Question: For the data:
'''
year N cumulative time.period
1 2000 100 100 blue
2 2001 100 200 blue
3 2002 100 300 blue
4 2003 100 400 blue
5 2004 100 500 blue
6 2005 100 600 red
7 2006 100 700 red
8 2007 100 800 red
9 2008 100 900 red
10 2009 100 1000 red
'''
I want to first plot the line for "cumulative" and then color it using the "time.period" variable. After that I want to fill in the area below the line using the same "time.period" variable. Here's my code for generating that plot:
'''
library(dplyr)
library(ggplot2)
year<-2000:2009
N <- rep(100, 10)
DF<-as.data.frame(cbind(year, N))
DF <- DF %>%
mutate(cumulative = cumsum(N)) %>%
mutate(time.period = ifelse(year<2005, "blue", "red"))
ggplot(DF, aes(x=year, y=cumulative)) +
geom_line(color=DF$time.period) +
ylab("Cumulative count") +
geom_area(aes(fill=DF$time.period)) +
scale_fill_manual(values=c("blue", "red"))
'''
This generates the following plot:

I then get a gap in the fill for year 2004. How can I adjust my code so that there are no breaks in the coloring for geom_area fill?
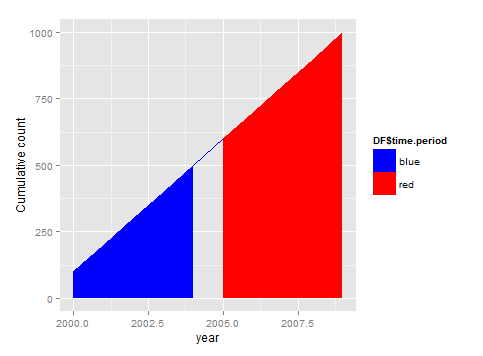
Answer: Since you are working with count data, I think it is reasonable to visualize your data using a bar chart. The figure will need to be cleaned up a bit, but this eliminates the broken part of the visualization.
'''
DF <- structure(list(year = 2000:2009, N = c(100L, 100L, 100L, 100L,
100L, 100L, 100L, 100L, 100L, 100L), cumulative = c(100L, 200L,
300L, 400L, 500L, 600L, 700L, 800L, 900L, 1000L), time.period =
structure(c(1L, 1L, 1L, 1L, 1L, 2L, 2L, 2L, 2L, 2L),
.Label = c("blue", "red"), class = "factor")),
.Names = c("year", "N", "cumulative",
"time.period"), class = "data.frame", row.names = c("1", "2",
"3", "4", "5", "6", "7", "8", "9", "10"))
ggplot(DF, aes(year, cumulative, fill = time.period)) +
geom_bar(stat="identity", position = "identity")
'''